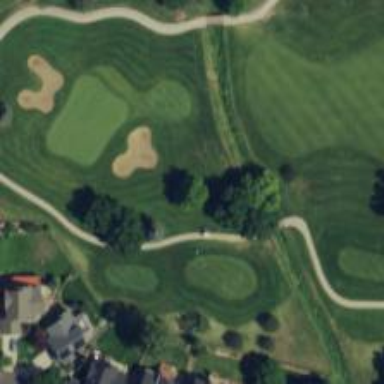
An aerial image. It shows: Path for golf carts.